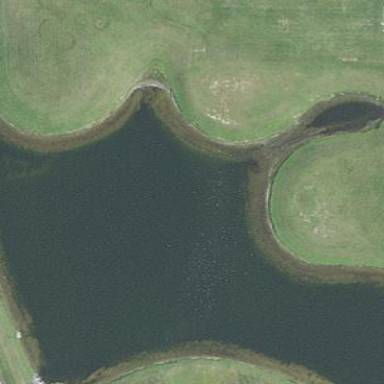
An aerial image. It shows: Pond surrounded by natural water.